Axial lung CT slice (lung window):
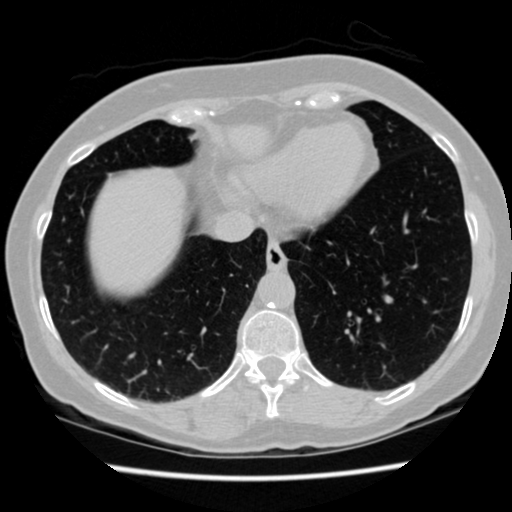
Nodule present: no